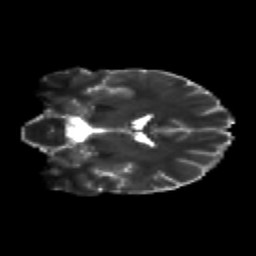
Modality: T2w
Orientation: coronal
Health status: healthy
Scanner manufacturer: siemens
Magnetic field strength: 3 T
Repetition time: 10.6 s
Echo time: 0.092 s